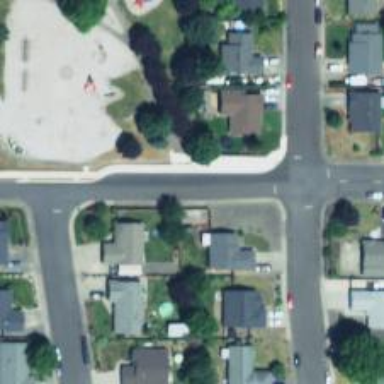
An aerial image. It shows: Residential road with sidewalk on the left side.